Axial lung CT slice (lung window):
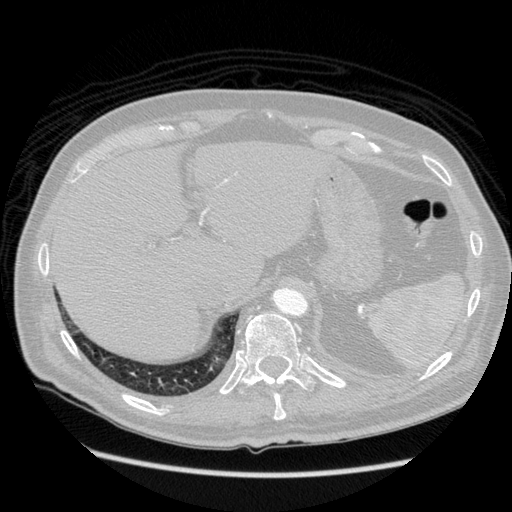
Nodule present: no